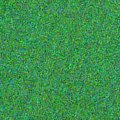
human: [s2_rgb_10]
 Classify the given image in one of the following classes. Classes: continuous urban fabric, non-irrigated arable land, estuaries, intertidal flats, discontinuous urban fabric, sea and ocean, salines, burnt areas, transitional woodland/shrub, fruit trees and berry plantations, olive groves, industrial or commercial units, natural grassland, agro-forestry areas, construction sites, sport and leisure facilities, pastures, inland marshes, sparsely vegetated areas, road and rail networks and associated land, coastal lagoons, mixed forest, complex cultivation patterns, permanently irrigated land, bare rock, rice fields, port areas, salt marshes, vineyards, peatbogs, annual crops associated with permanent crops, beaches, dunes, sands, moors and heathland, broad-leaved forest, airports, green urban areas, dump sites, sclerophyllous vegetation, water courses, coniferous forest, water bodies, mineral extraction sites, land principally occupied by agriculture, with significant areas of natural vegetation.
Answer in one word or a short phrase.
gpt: sea and ocean